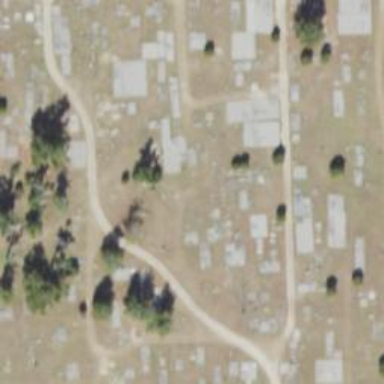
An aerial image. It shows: Cemetery.